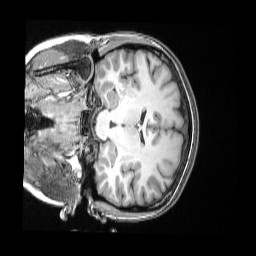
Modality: T1w
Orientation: coronal
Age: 20
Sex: female
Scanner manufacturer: siemens
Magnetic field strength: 3 T
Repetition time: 2 s
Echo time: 0.00339 s